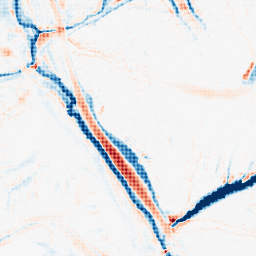
Category: morphological
Decomposition family: tophat_combined
Decomposition parameters: size: 10
Upsampling method: sinc_hamming
Upsampling parameters: scale: 8
kernel_size: 8
Upsampling scale: 8